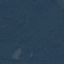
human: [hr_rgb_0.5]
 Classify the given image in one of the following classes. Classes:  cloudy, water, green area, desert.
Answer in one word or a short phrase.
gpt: green area